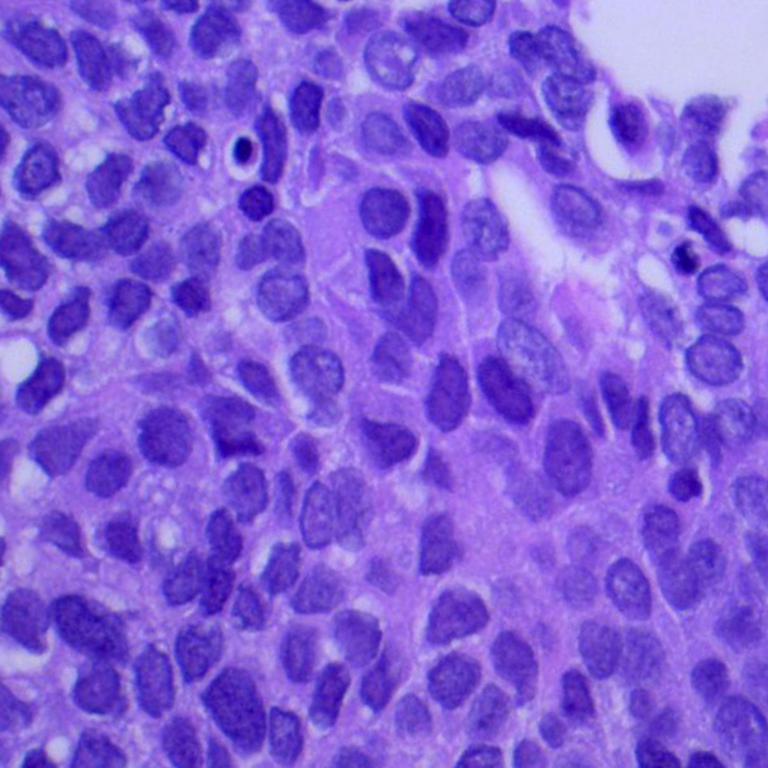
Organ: lung
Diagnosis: squamous carcinomas